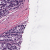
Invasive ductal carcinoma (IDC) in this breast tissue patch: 1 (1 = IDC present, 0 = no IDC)